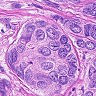
Metastatic tissue present: yes